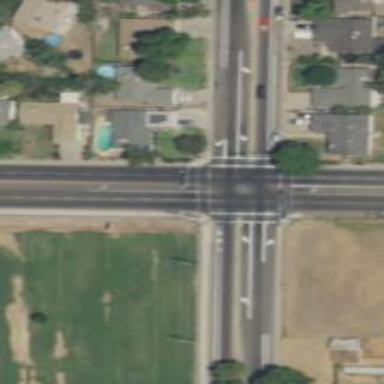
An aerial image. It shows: Crossing on the road with line markings.